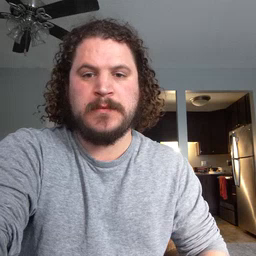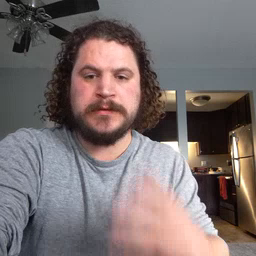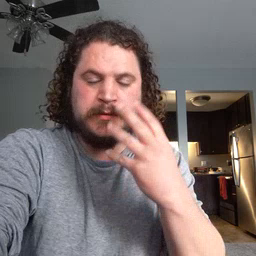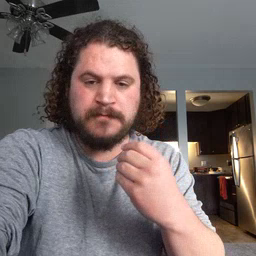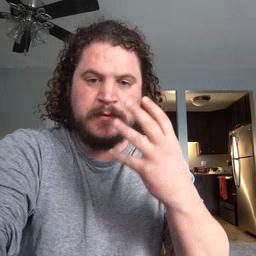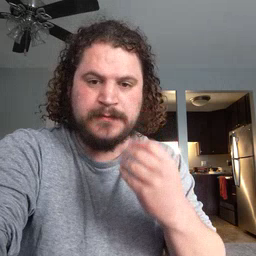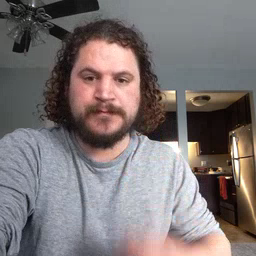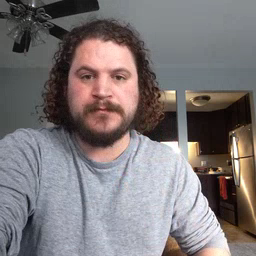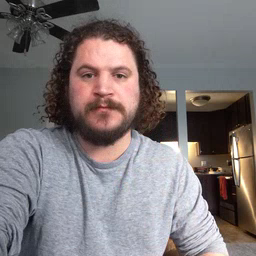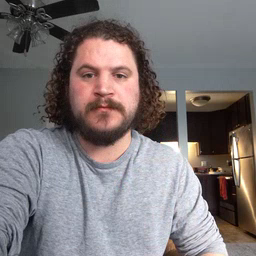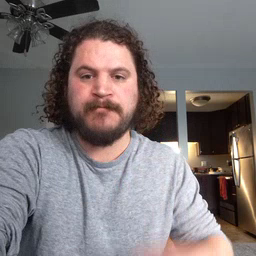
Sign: sleepy